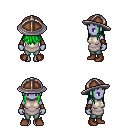
a pixel art fantasy rpg character, female body template, dark elf, purple skin, white tunic, teal pants, green unkempt hairstyle, chain helm, leather bracers, brown shoes, four views (front, back, left, right), 2x2 character sprite sheet, small pixel art, hard edges, no anti-aliasing